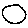
Label: circle